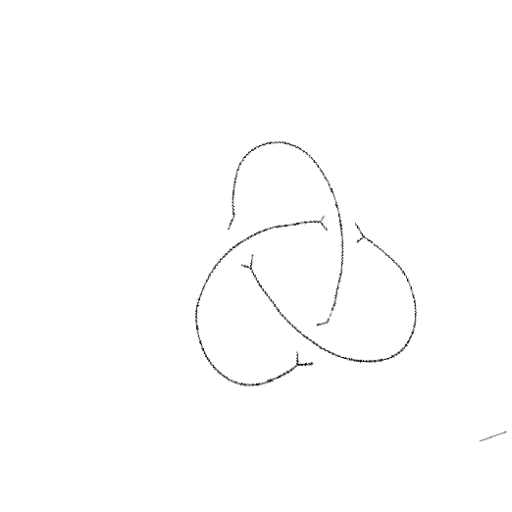
Crossing number: 3